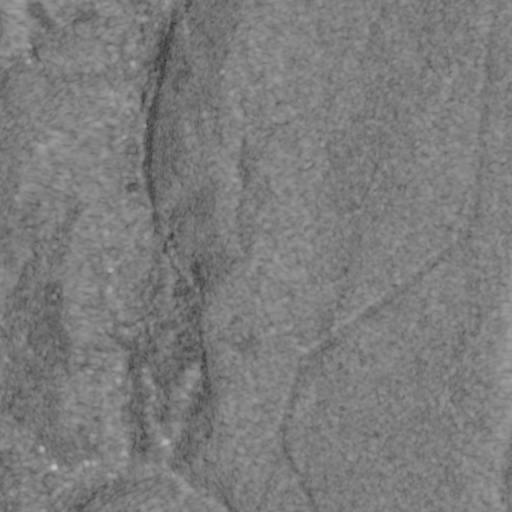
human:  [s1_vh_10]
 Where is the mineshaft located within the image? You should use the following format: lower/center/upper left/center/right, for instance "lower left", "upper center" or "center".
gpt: The mineshaft is located in the upper left of the image.
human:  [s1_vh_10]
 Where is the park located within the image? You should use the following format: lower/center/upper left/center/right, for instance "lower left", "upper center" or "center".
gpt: The park is located in the upper left of the image.
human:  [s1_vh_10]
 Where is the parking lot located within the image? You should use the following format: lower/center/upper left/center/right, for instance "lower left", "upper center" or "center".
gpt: The parking lot is located in the upper left of the image.
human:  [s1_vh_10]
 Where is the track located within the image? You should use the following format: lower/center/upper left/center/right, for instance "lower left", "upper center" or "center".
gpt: There is no track in the image.

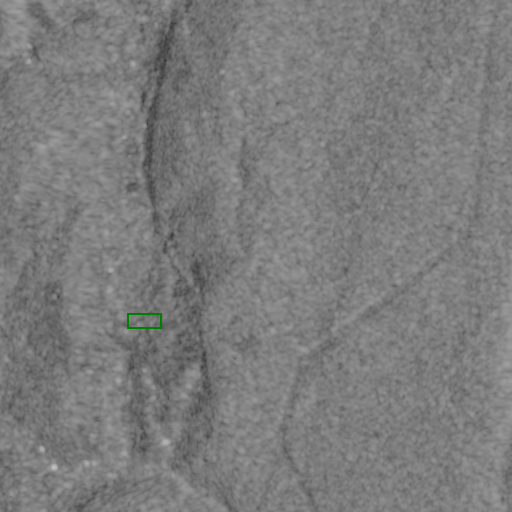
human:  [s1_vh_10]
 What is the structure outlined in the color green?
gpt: The structure outlined in green is a park.
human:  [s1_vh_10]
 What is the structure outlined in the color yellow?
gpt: There is no yellow outline.